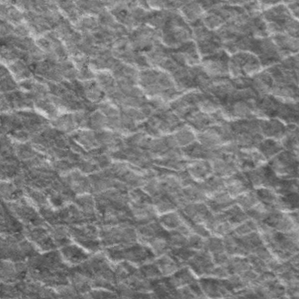
Label: frost